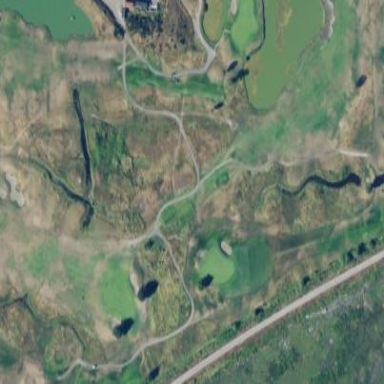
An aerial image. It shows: Area of rough grass used for golf.